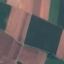
Land use / land cover class: AnnualCrop